Question: I am trying to develop a bookmarklet which add some javascript elements to head of webpage. But I noticed that one of them is not loading.

Is there is some way to overcome this problem. Is it possible to reload page without loosing appended scripts?
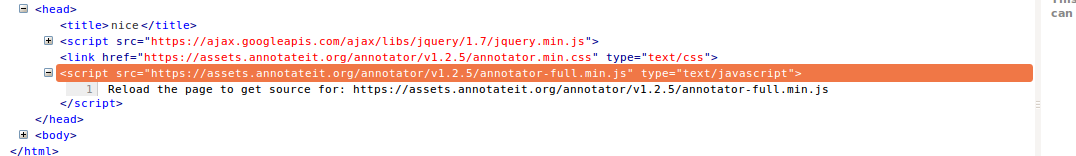
Answer: Really sorry for such a silly question!!
Actually its not about localStorage or something like that.
It is a browser security issue. Here the javascript file which is showing this message is actually on HTTP not HTTPS. But webpage is using HTTPS. So when I try to load that file, browser prevent it from loading.
Simple solution is to give this javascript source a HTTPS URL like put it on Google drive and make file public then copy its GoogleDrive host URL.